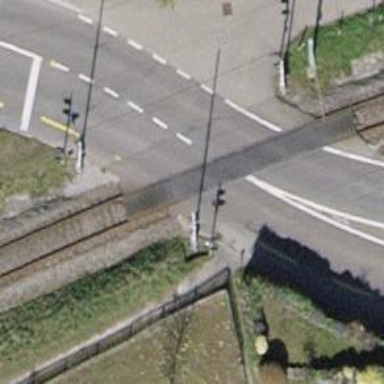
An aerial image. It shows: Full barrier level crossing along the railway.